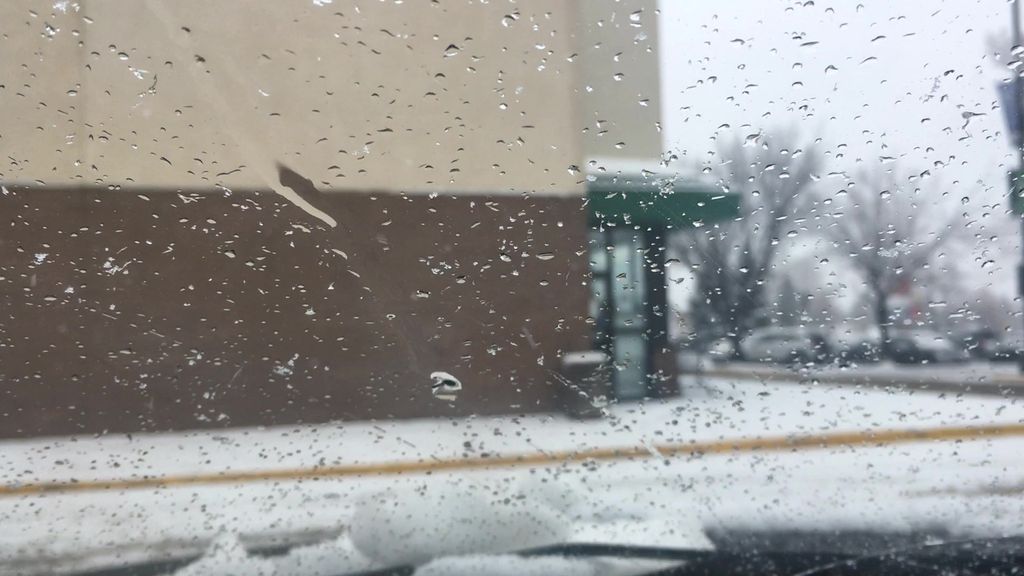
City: edmonton